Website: home-depot
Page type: customer-info-address
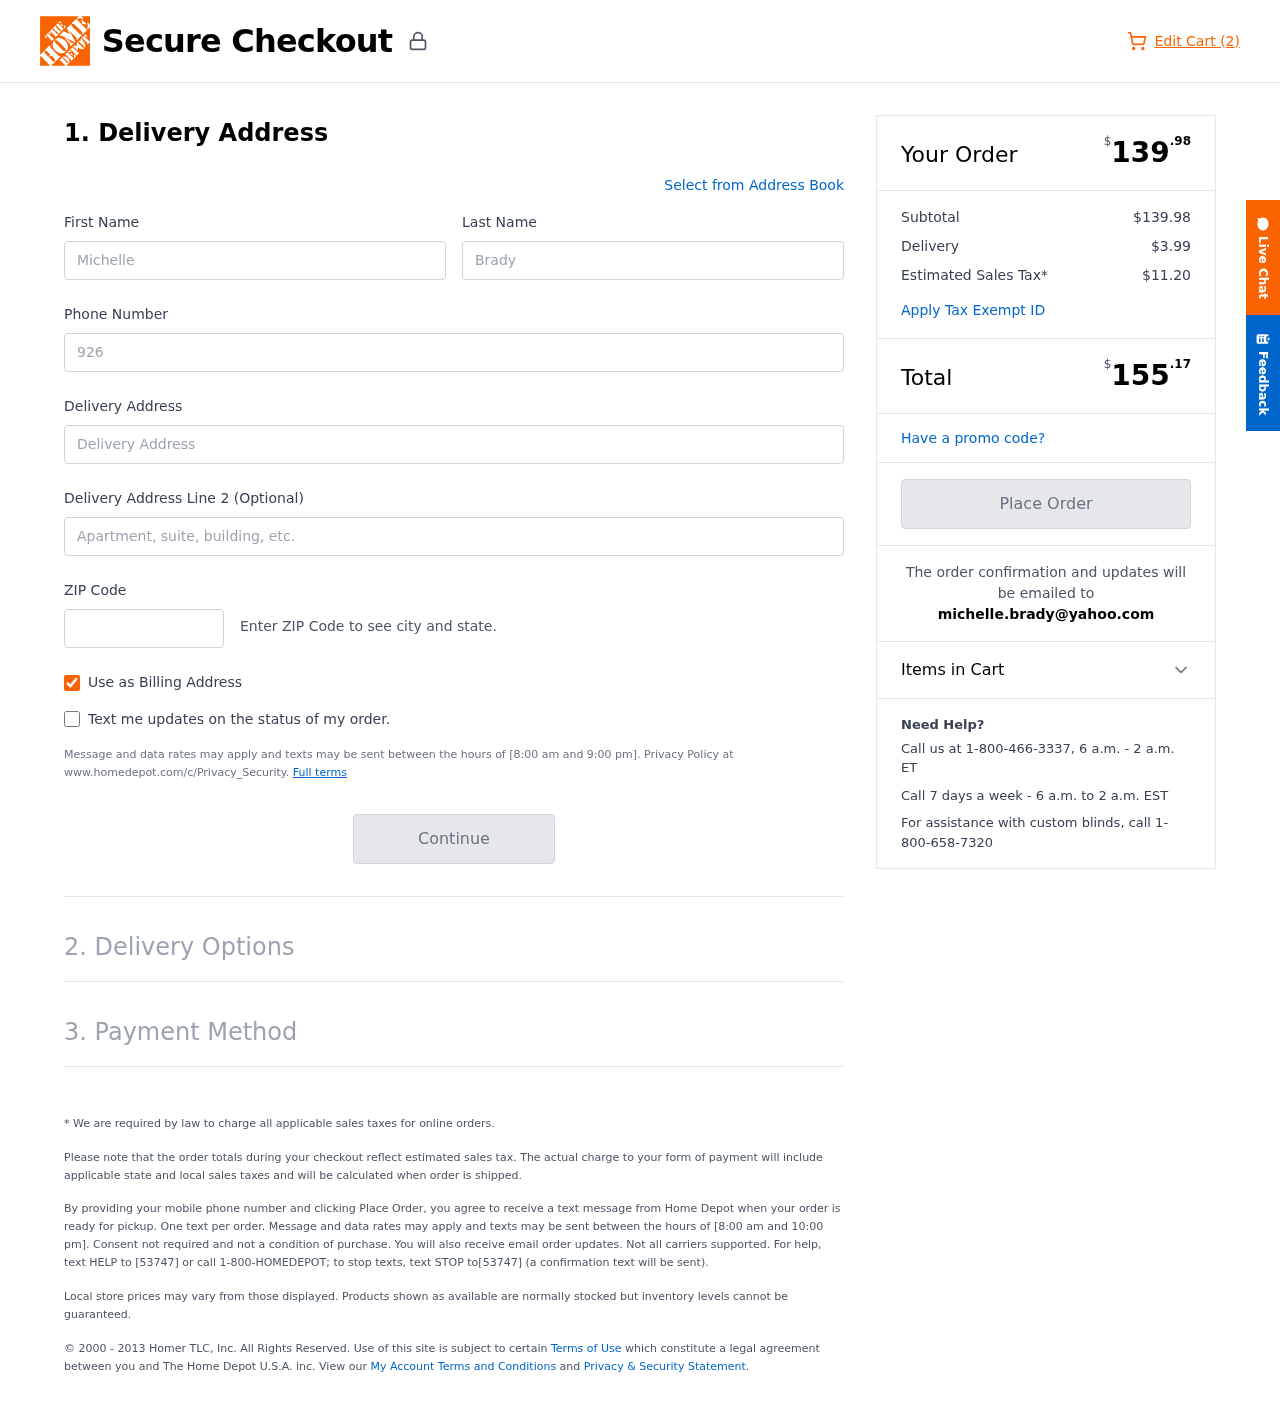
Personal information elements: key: PII_EMAIL
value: michelle.brady@yahoo.com
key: PII_FIRSTNAME
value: Michelle
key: PII_LASTNAME
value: Brady
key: PII_PHONE
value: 9269074965
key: PII_POSTCODE
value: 51229
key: PII_STREET
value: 1041 Lawrence Route
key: PII_STREET2
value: Apt. 568
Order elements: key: ORDER_NUM_ITEMS
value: Edit Cart (2)
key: ORDER_SUBTOTAL_HEADER
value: $139.98
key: ORDER_SUBTOTAL
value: $139.98
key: ORDER_SHIPPING_COST
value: $3.99
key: ORDER_TAX
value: $11.20
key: ORDER_TOTAL2
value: $155.17